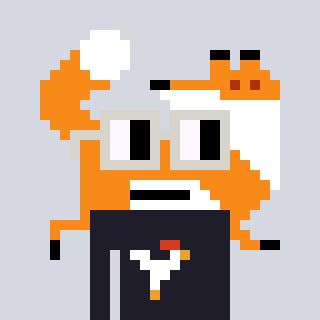
a pixel art character with square light gray glasses, a fox-shaped head and a grayscale-colored body on a cool background